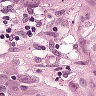
Metastatic tissue present: yes